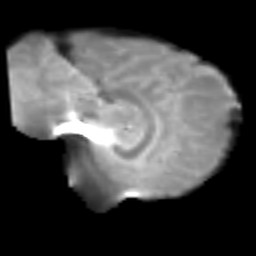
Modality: T2w
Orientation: sagittal
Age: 23
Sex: female
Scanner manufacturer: siemens
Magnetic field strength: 3 T
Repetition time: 2.3 s
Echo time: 0.085 s